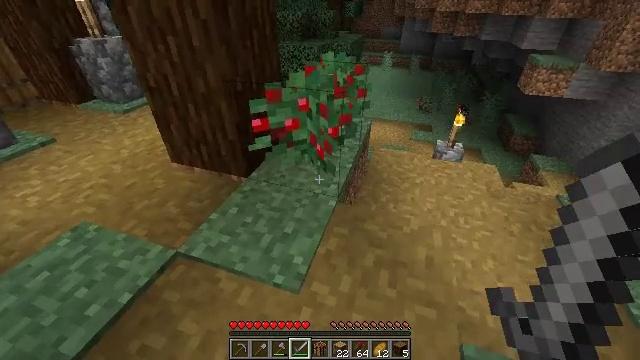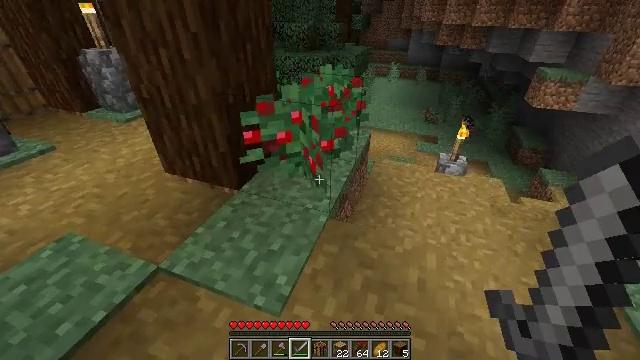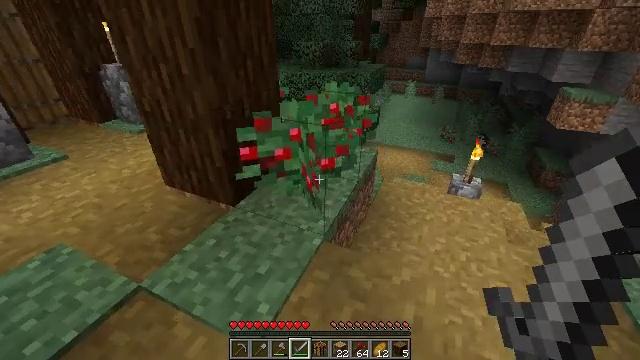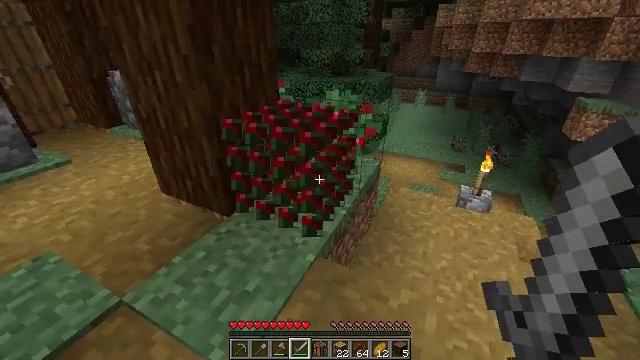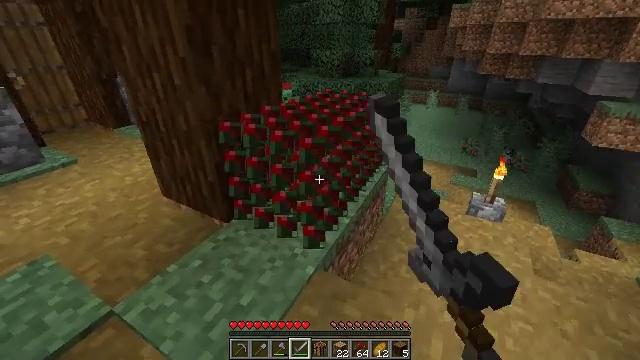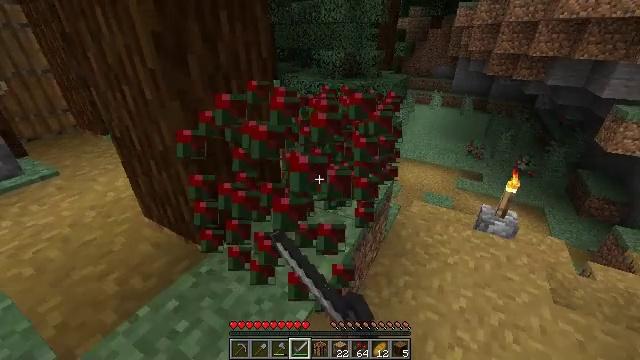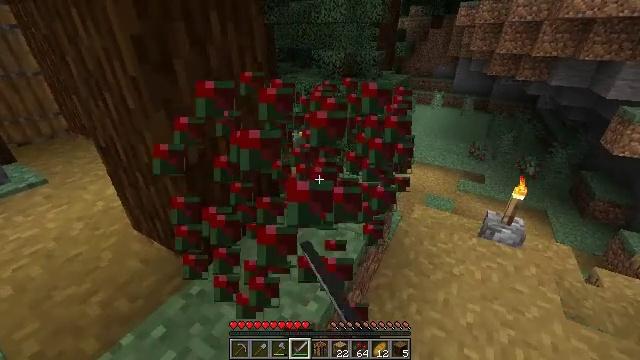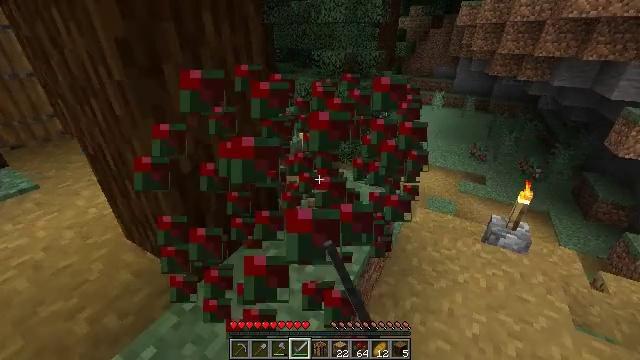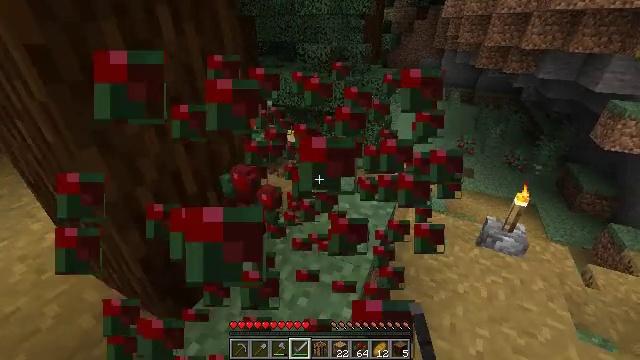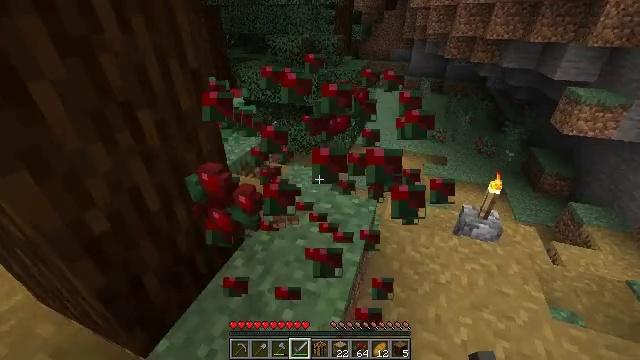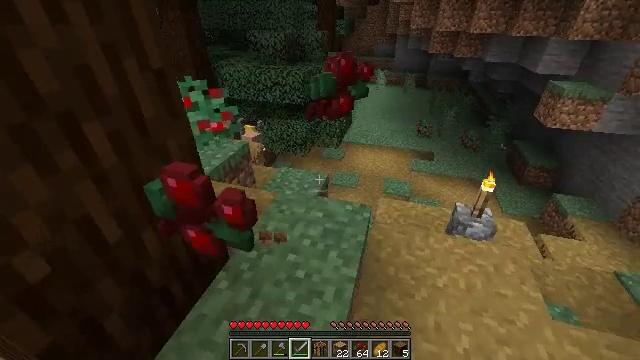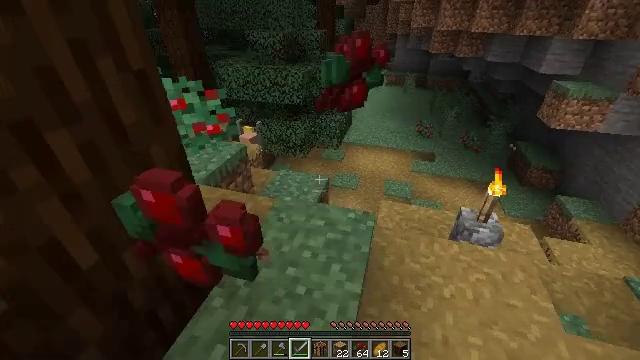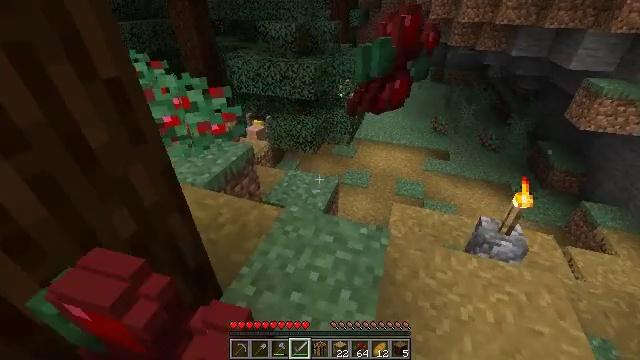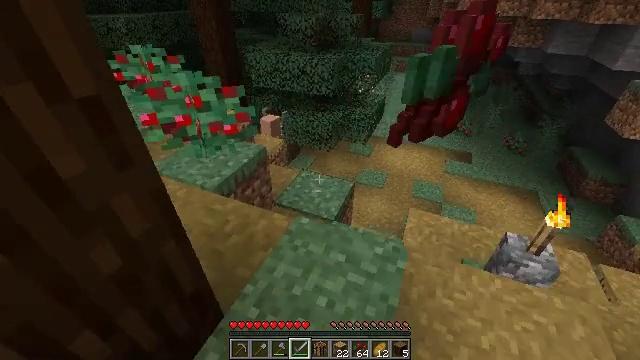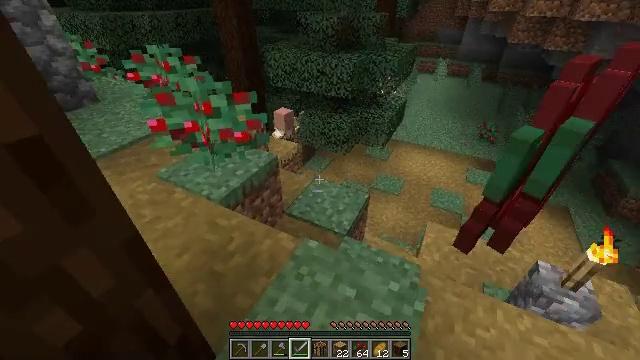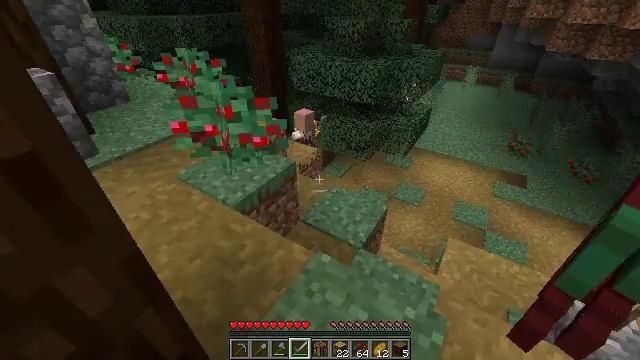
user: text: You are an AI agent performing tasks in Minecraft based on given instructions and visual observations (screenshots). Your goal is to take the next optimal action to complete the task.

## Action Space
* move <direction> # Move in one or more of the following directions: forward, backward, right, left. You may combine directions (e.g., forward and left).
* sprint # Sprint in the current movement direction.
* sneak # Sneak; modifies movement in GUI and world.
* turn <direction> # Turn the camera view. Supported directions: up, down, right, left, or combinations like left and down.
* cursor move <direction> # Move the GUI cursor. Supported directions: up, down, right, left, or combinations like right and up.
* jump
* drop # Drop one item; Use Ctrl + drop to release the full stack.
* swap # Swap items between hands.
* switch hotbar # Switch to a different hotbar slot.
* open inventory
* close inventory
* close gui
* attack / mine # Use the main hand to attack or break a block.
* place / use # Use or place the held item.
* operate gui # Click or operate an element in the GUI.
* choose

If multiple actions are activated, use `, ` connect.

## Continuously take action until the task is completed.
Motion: motion action
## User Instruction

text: Harvest sweet berries by mining the bush.
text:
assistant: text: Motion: move forward and move right, turn left and up
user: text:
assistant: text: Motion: move forward and move right, turn left and up
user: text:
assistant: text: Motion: move forward, turn left and up, attack / mine
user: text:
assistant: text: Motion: move forward, turn left, attack / mine
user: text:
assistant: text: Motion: move forward, attack / mine
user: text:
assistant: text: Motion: move forward, attack / mine
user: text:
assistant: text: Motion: move forward
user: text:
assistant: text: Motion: move forward, turn right and down
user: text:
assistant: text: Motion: move forward, turn right and down
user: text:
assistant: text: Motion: move forward, turn right
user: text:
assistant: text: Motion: move forward
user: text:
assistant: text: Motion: move forward, turn left and down
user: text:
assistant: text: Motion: move forward, turn left and down
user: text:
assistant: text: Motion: move forward, turn left
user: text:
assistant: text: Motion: move forward, turn left
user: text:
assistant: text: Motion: move forward, turn left and up
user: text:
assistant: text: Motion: move forward, turn left and up
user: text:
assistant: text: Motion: move forward, turn left and up
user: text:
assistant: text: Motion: move forward, turn left, attack / mine
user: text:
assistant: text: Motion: move forward, turn left and up, attack / mine
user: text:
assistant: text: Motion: move forward, turn left and up, attack / mine
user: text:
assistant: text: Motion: move forward, turn left and up, attack / mine
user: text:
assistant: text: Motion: move forward and move left, attack / mine
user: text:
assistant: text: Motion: move forward and move left, attack / mine
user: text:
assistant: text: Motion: move forward and move left, turn right and up, attack / mine
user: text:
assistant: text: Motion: move forward, turn right and up, attack / mine
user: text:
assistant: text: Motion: move forward, turn right, attack / mine
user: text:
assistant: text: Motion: move forward and move right, turn right and down, attack / mine
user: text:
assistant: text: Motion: move forward and move right, attack / mine
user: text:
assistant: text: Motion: move forward and move right, turn left and down, attack / mine